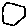
Label: hexagon